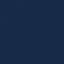
Land use / land cover class: SeaLake